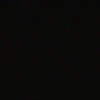
Label: space